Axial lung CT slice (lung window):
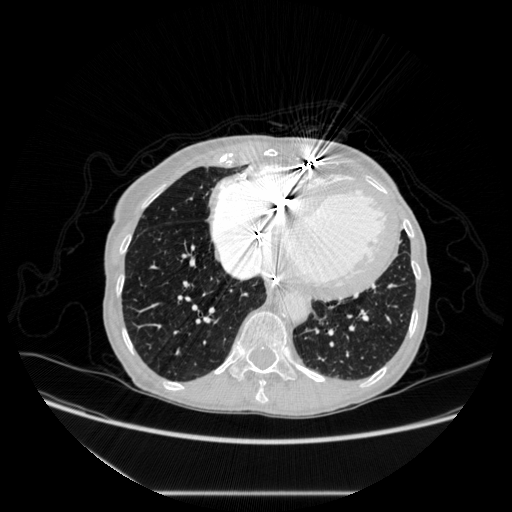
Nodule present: no